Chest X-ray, PA view. Patient: 49 years old, sex F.
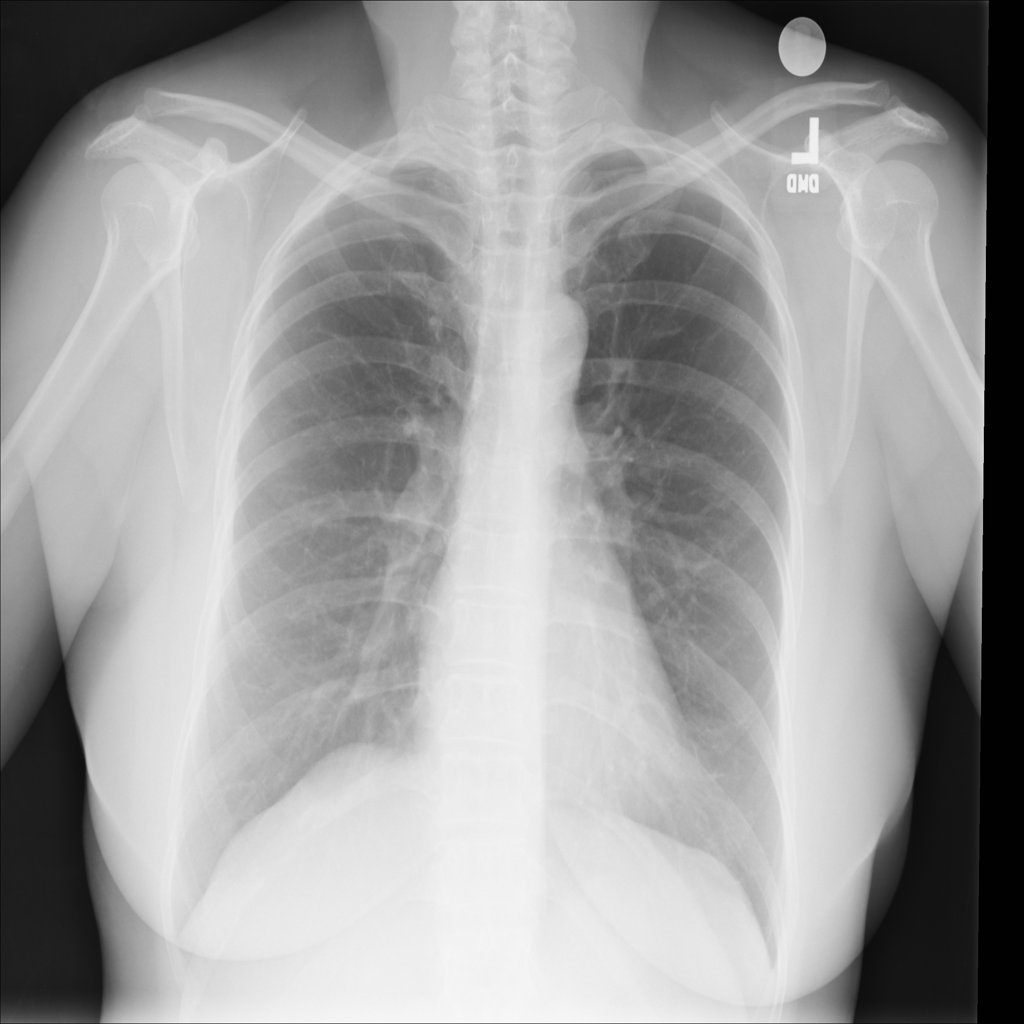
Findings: No Finding